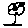
Label: flower